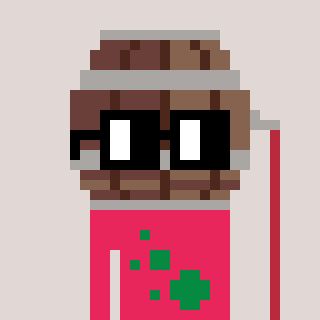
a pixel art character with square black glasses, a wine barrel-shaped head and a redpinkish-colored body on a warm background